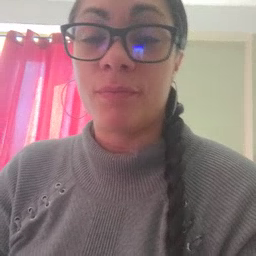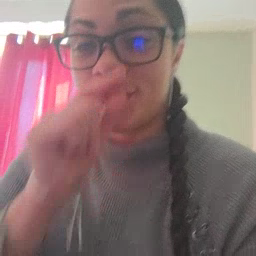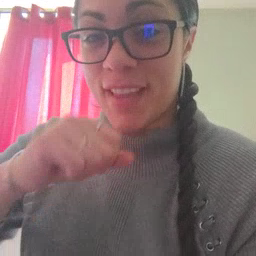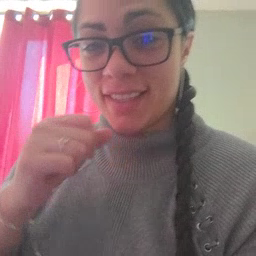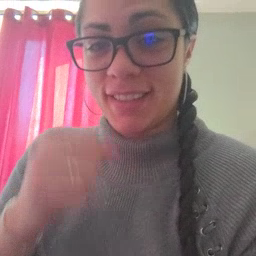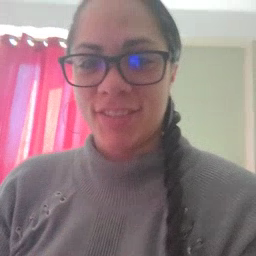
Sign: hen